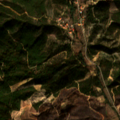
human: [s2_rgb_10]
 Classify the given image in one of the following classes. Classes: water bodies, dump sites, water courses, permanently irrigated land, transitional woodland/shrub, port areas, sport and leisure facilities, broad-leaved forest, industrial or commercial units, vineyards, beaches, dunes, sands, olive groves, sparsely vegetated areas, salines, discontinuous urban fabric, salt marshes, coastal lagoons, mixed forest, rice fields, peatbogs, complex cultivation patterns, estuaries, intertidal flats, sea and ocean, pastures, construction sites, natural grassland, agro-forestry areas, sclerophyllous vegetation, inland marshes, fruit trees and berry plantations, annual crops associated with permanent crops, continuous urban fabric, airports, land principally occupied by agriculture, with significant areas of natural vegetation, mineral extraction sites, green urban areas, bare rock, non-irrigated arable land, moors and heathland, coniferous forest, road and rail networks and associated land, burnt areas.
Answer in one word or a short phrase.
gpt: complex cultivation patterns, transitional woodland/shrub